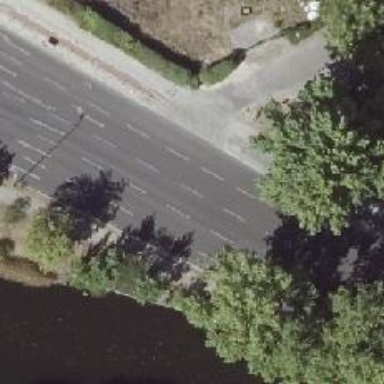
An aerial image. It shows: Secondary road with asphalt surface. It has sidewalks on both sides and cycle track on the right.